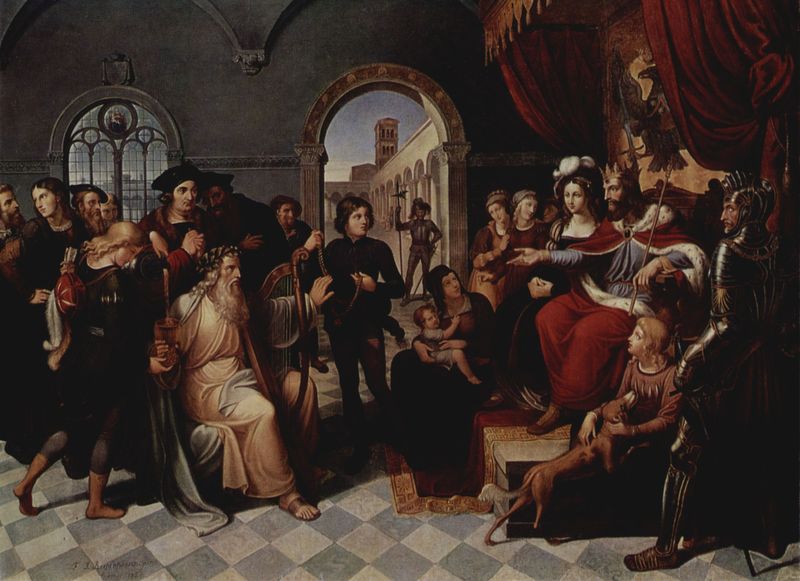
Titel: Der Sänger
Künstler: Franz Riepenhausen
Standort: Sankt Petersburg
Institution: Eremitage
Schlagwörter: adler, blau, dunkel, feder, fuß, gemälde, gott, hand, himmel, mann, schatten, umhang, weiß, frauen, menschen, sitzen, stadt, braun, fenster, frau, geste, grau, haar, hell, hintergrund, hut, kariert, licht, männer, raum, schwarz, szene, tür, zimmer, ölbild, blick, gebäude, hund, rot, schloss, tier, tuch, gesellschaft, gespräch, karo, leute, menge, muster, schachbrett, schachbrettmuster, teppich, versammlung, alt, bart, hose, jung, mütze, richter, wand, alte, architektur, barock, bibel, diener, falten, geschichte, hermelin, historie, mensch, rahmen, stehen, bild, gelehrte, holland, innenraum, niederlande, vorhang, wache, boden, gewand, gold, haare, mantel, stoff, gewänder, innen, kind, klassizismus, personen, musik, musiker, theater, england, gotik, krone, renaissance, kinder, rund, turm, füße, bogen, italien, perspektive, pflaster, stab, farben, kette, hof, baby, saal, rundbogen, romantik, querformat, treppe, unruhe, kaiser, könig, lanze, soldaten, thron, gardine, vorhänge, dichter, robe, türrahmen, durchgang, stufe, podest, junge, knie, nazarener, tor, galerie, bögen, wände, fussboden, arkade, loggia, gewölbe, alter, knabe, palast, rundfenster, scheibe, fliesen, schwert, soldat, wachmann, volk, leinwand, herrscher, nerz, kacheln, ehefrau, kranz, lorbeer, lorbeerkranz, ritter, damast, rüstung, arkaden, streicheln, halbkreis, sänger, anhänger, jesus, antik, zeus, dramatik, mittelalter, rundbögen, priester, florenz, audienz, historiengemälde, historismus, menschengruppe, wächter, diskussion, baldachin, bettler, könige, königin, ereignis, meute, gottheit, harfe, steinboden, david, leier, hermelinmantel, prophet, wachen, falter, disput, hofnarr, pfeile, insignien, zepter, kniefall, treue, campanile, toskana, historisch, kronr, menschenansammlung, maßwerk, harve, palst, gals, rat, barde, thronsaal, reichsadler, untertanen, kniebeuge, salomon, wettstreit, königspaar, auseinandersetzung, blonder junge, boden marmor, campana, hitorie, hännde, soldt wache, superstaer, alter mann mit harfe, könig auf thron, boden im schachbrettmuster